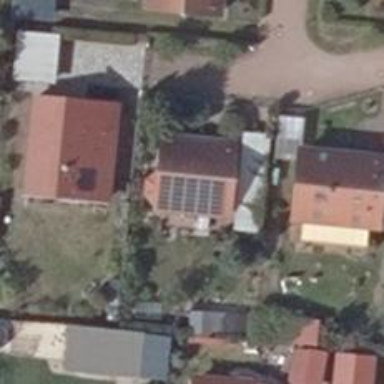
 consisting of solar photovoltaic panels."